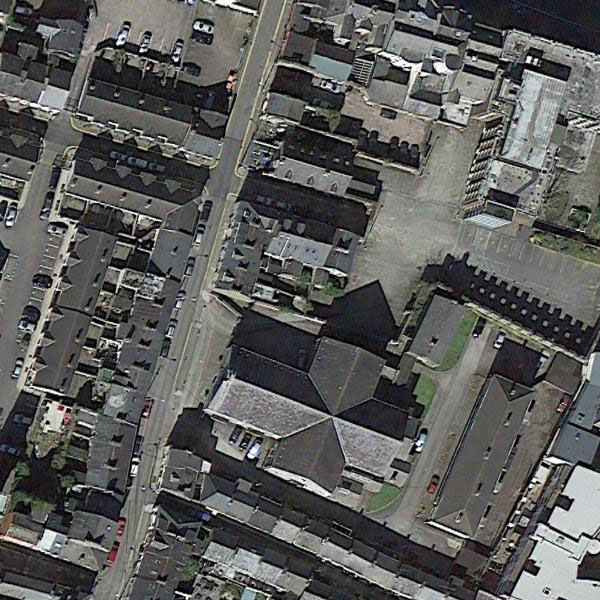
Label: Church